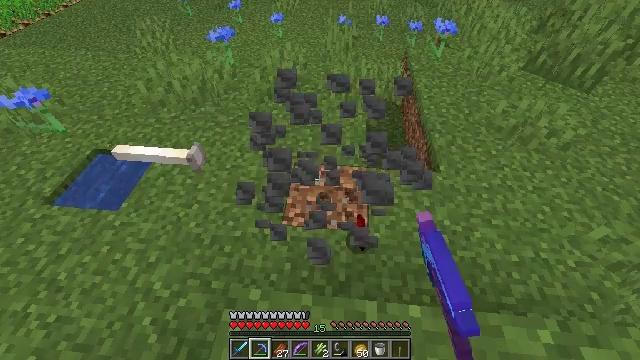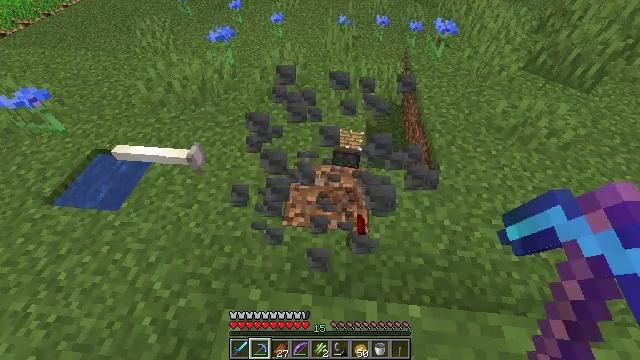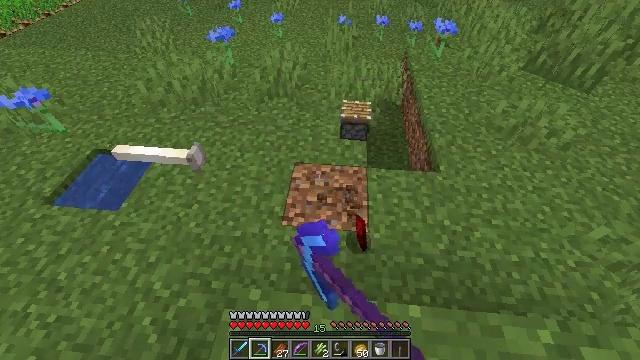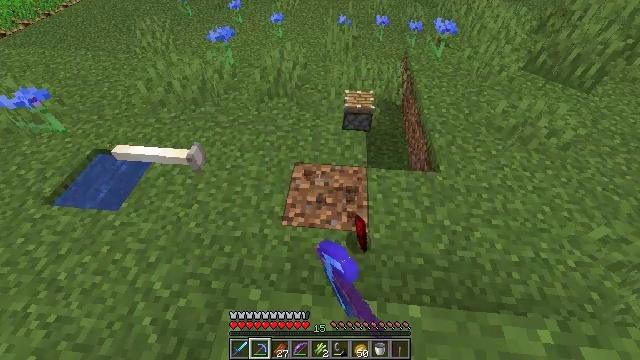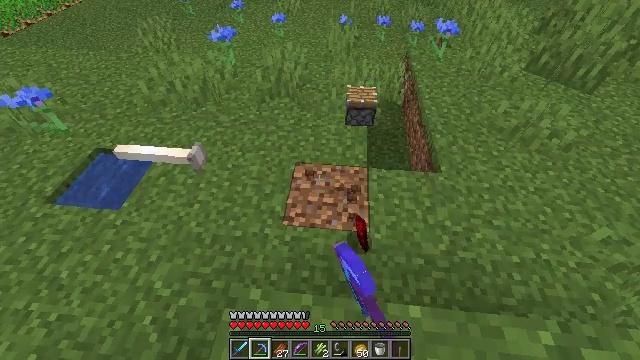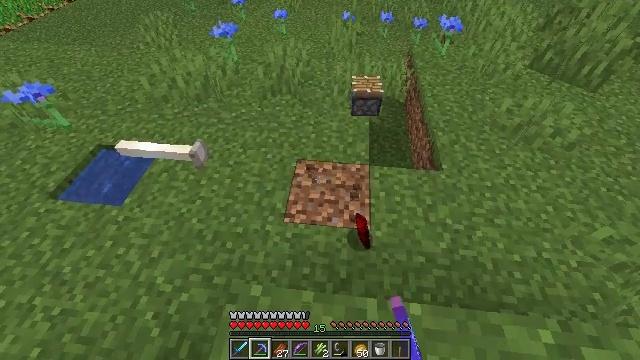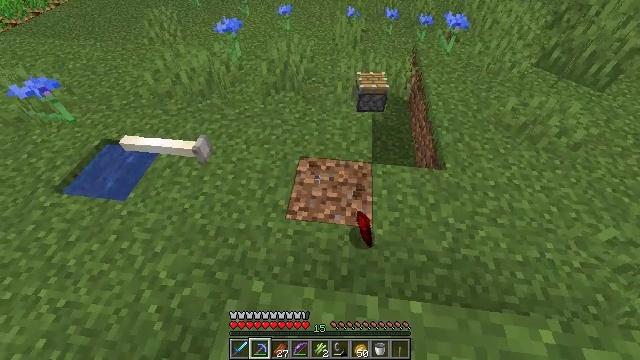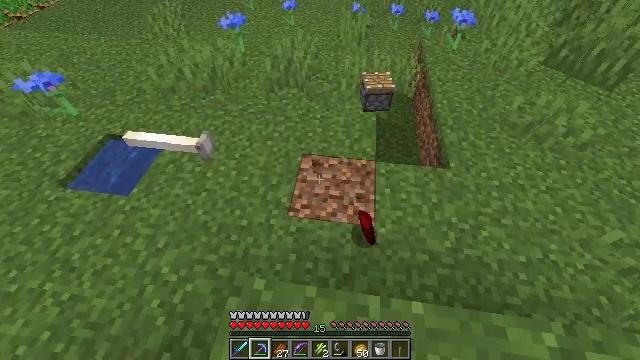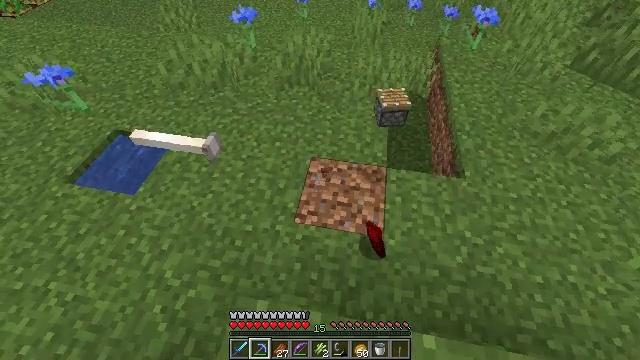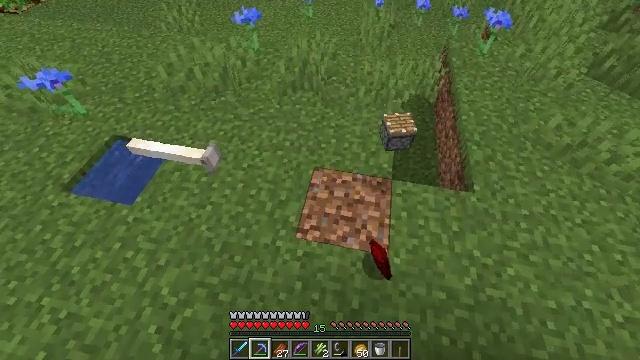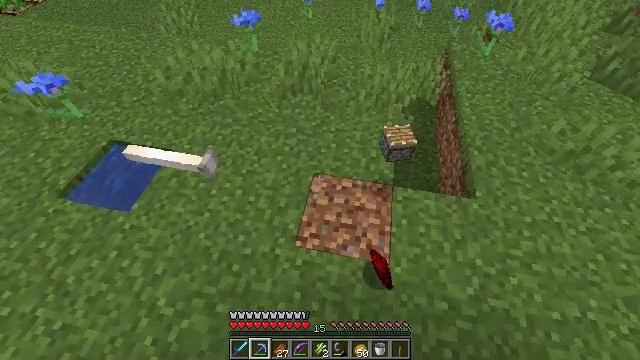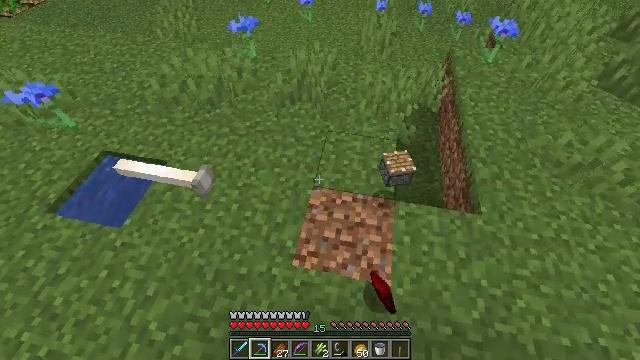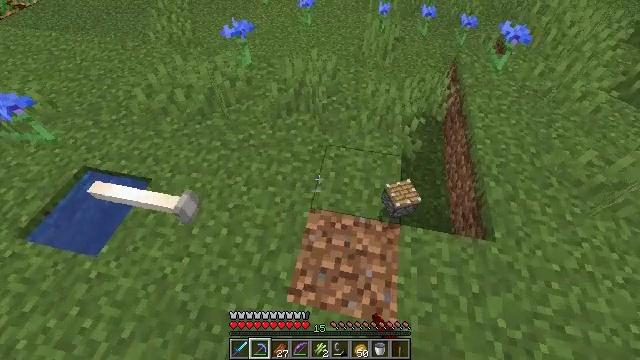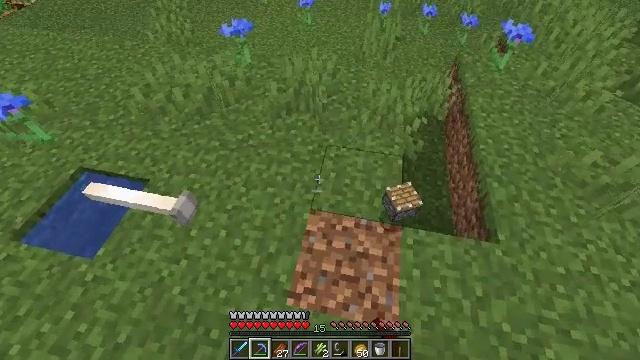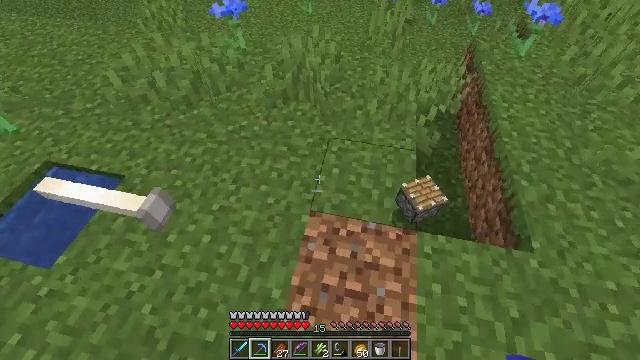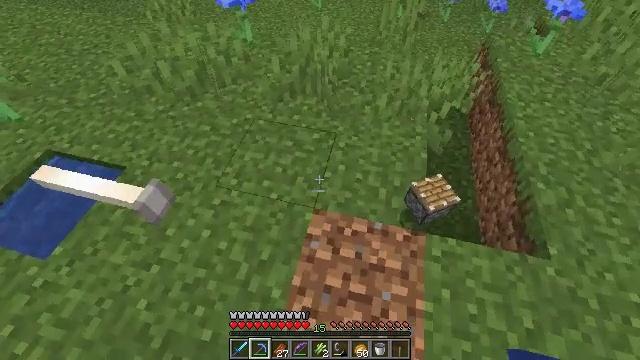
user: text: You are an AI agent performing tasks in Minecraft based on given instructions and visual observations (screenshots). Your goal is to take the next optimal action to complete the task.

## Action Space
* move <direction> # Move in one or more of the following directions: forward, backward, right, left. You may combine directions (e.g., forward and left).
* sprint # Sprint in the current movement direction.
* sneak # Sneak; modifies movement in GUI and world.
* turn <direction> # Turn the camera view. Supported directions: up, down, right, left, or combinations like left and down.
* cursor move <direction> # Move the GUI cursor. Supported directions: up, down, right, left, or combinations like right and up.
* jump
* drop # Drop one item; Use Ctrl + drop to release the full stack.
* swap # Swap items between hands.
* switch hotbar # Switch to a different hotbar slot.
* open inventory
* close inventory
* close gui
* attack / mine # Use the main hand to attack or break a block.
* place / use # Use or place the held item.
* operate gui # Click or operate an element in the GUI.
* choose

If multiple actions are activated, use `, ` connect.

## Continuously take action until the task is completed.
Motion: motion action
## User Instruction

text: Gather an end rod from the structure.
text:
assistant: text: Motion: attack / mine
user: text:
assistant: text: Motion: attack / mine
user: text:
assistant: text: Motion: attack / mine
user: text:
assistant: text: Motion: no_op
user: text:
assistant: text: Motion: no_op
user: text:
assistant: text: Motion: no_op
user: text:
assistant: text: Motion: move forward
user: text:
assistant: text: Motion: move forward, turn left and down
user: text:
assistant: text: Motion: move forward, turn left
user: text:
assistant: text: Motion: move forward
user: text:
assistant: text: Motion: move forward
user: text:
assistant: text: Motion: move forward
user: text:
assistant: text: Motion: move forward
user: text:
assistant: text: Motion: move forward
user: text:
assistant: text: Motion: turn left
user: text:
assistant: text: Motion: turn left
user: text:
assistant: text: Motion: turn left and up
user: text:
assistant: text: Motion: turn left and up
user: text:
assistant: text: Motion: turn left
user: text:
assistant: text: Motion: turn left and up
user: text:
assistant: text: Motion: turn left and up
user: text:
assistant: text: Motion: turn left and up
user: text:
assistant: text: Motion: turn left and up
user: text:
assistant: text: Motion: turn left and up
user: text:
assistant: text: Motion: no_op
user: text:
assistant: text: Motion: no_op
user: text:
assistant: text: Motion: no_op
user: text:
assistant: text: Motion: turn right
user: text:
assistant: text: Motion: turn right and down
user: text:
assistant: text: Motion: turn right